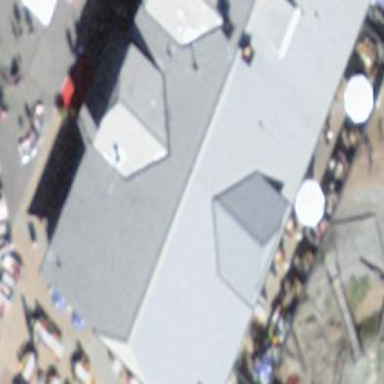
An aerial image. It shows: Restaurant in building.